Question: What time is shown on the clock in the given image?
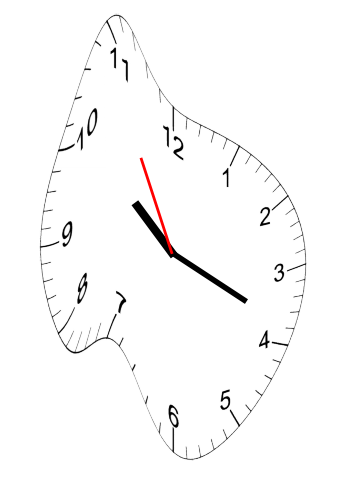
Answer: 10:18:55